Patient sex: M
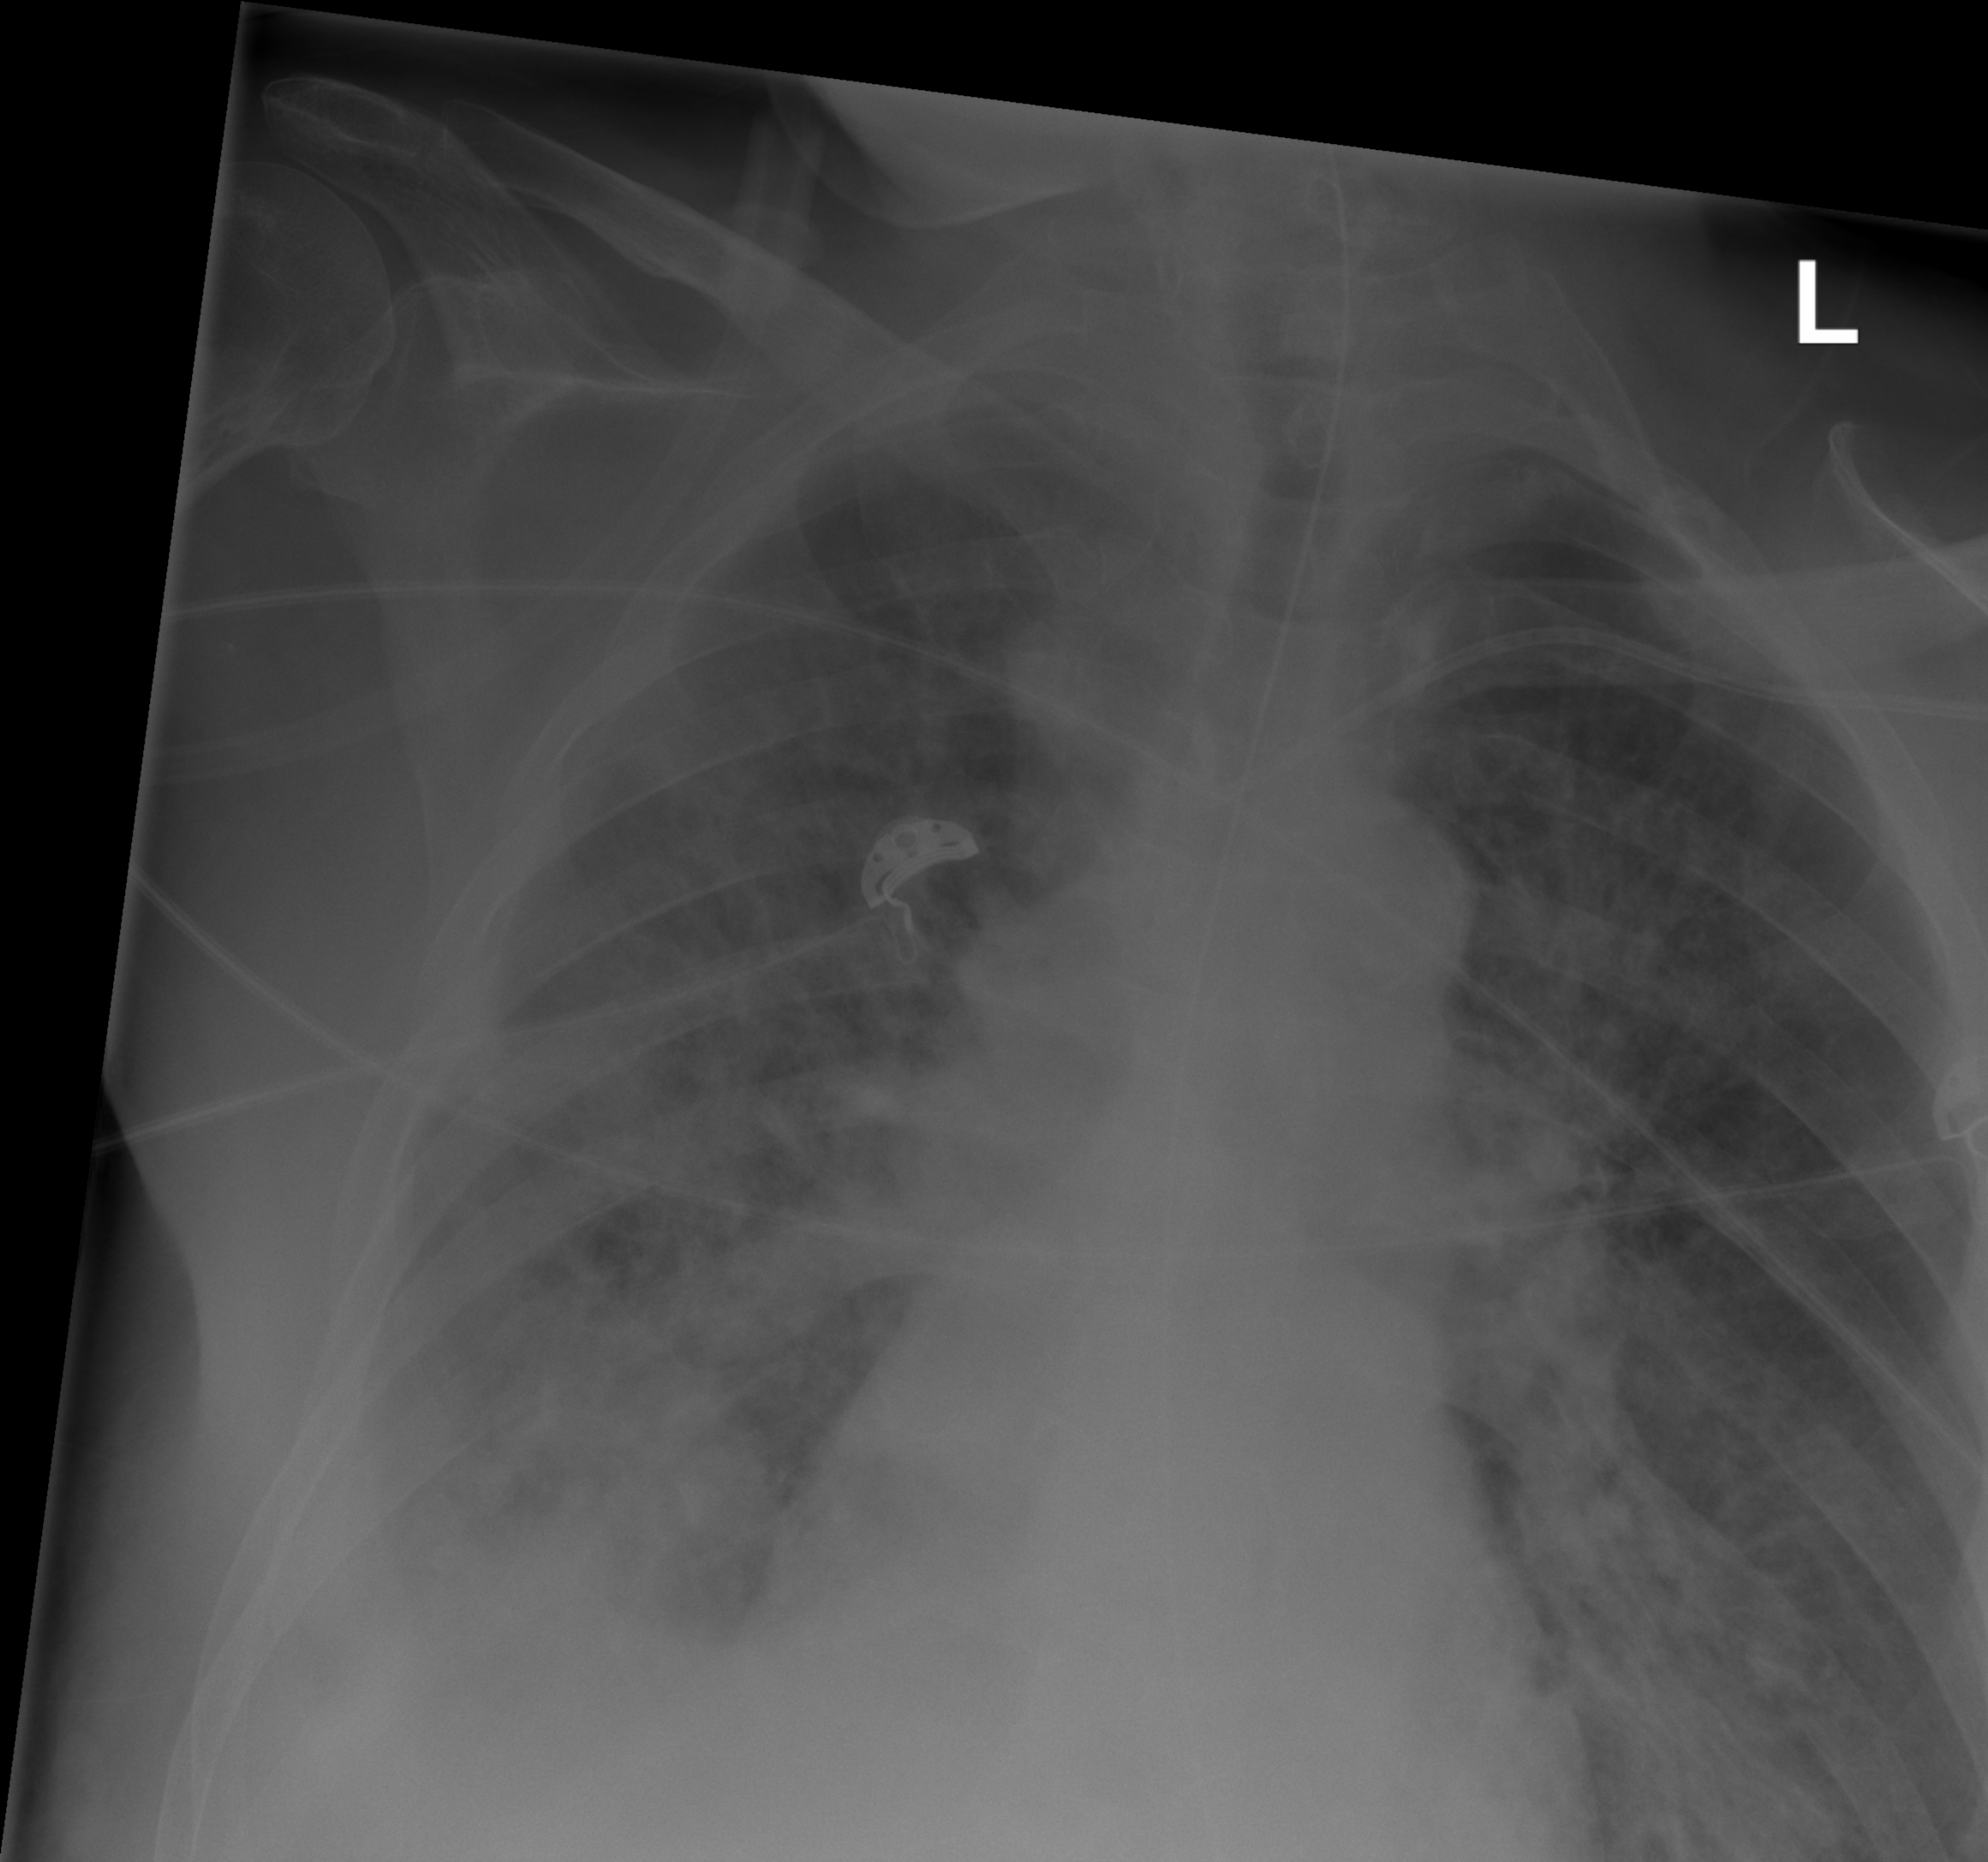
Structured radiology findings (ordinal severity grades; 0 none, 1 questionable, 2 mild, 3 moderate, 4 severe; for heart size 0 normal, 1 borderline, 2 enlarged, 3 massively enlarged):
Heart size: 0
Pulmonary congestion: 0
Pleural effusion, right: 2
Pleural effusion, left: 1
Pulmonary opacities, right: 3
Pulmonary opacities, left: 3
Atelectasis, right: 2
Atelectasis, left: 2